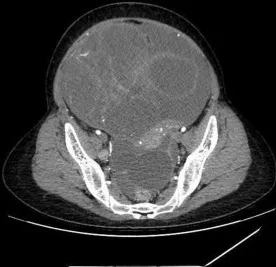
Pelvic CT result.
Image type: radiology (ct)